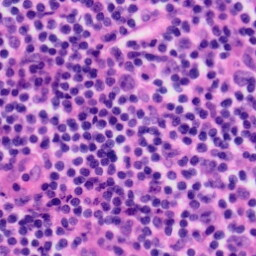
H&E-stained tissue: Tonsil